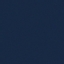
Land use / land cover class: SeaLake